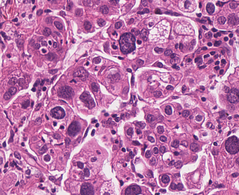
Tumor epithelial tissue: yes
Tumor-associated stroma tissue: no
Normal tissue: no